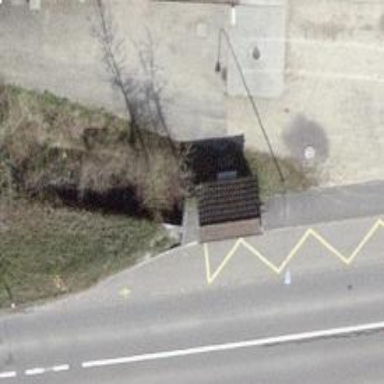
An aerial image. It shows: Platform with shelter for public transport.